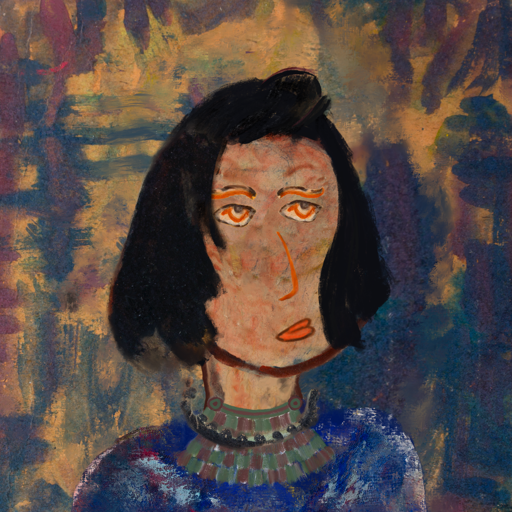
Background: InTheSun, Head And Neck Side: Orphan, Face Side: Experience, Bust: Irani, Hair Side: Mosgoul, Head Accessory: Blank, Second Necklace: After_Raid, Necklace: Childish, Baby: Blank